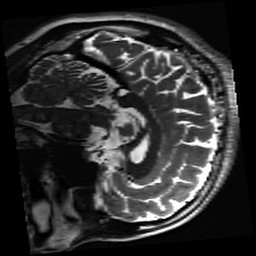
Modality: inplaneT2
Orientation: sagittal